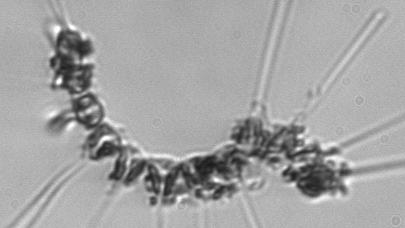
Label: Asterionellopsis_glacialis